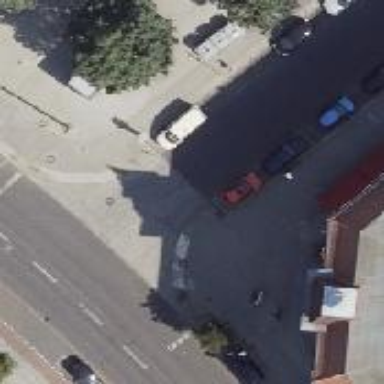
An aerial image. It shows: Taxi stand.